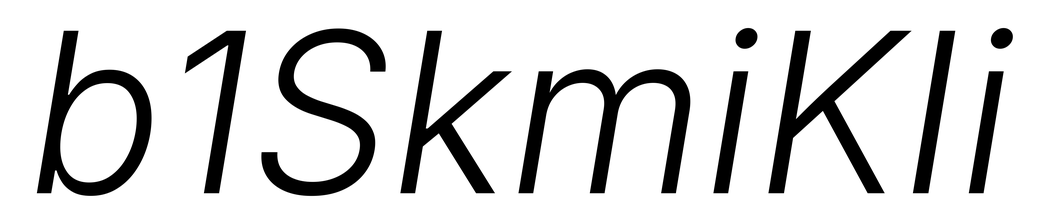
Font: Inter-Italic_Light_Italic